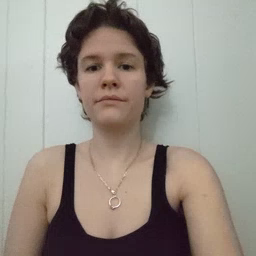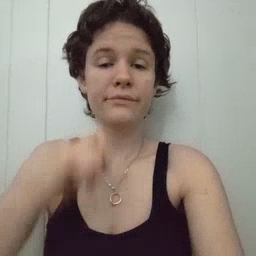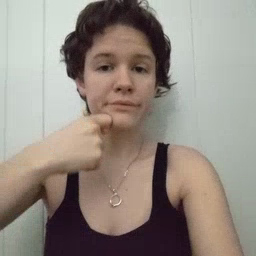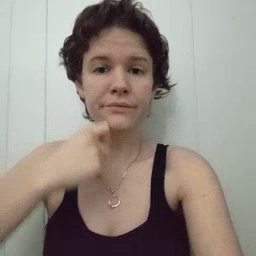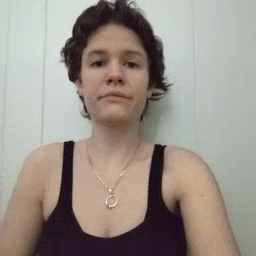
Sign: apple